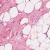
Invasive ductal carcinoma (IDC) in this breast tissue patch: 0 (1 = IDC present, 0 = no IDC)